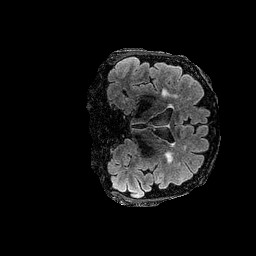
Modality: FLAIR
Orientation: coronal
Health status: ill
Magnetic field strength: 3 T